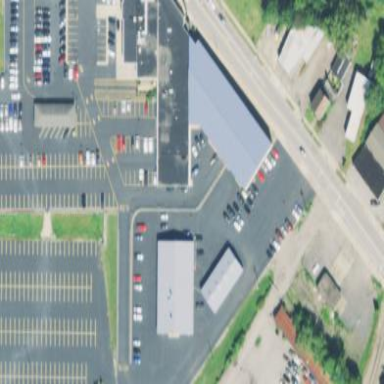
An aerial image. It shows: Building housing car shop.